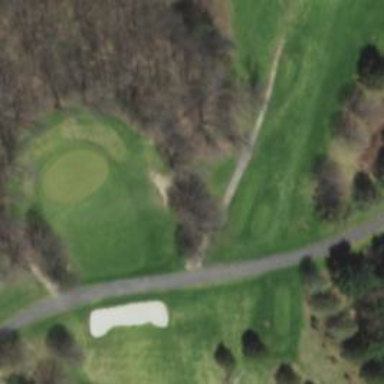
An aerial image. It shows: Path designated for golf carts.